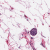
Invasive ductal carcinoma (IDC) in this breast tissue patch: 0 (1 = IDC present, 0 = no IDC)